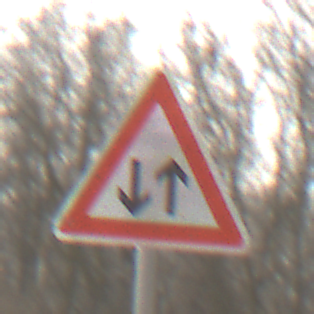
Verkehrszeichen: Gegenverkehr
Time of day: MorningAfternoon
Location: Outdoor (Nature)
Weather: PartlyCloudy
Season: Winter
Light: Natural